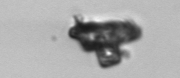
Label: Delphineis